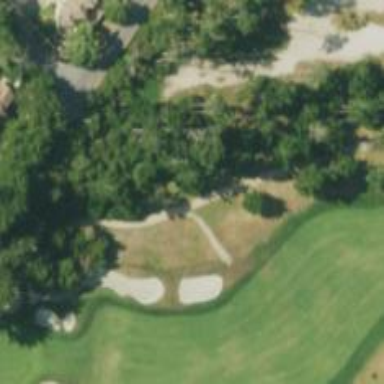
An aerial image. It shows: Service road used as golf cart path.